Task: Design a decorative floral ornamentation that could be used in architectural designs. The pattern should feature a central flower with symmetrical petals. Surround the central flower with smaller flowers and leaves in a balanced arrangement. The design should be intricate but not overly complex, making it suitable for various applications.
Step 1215:
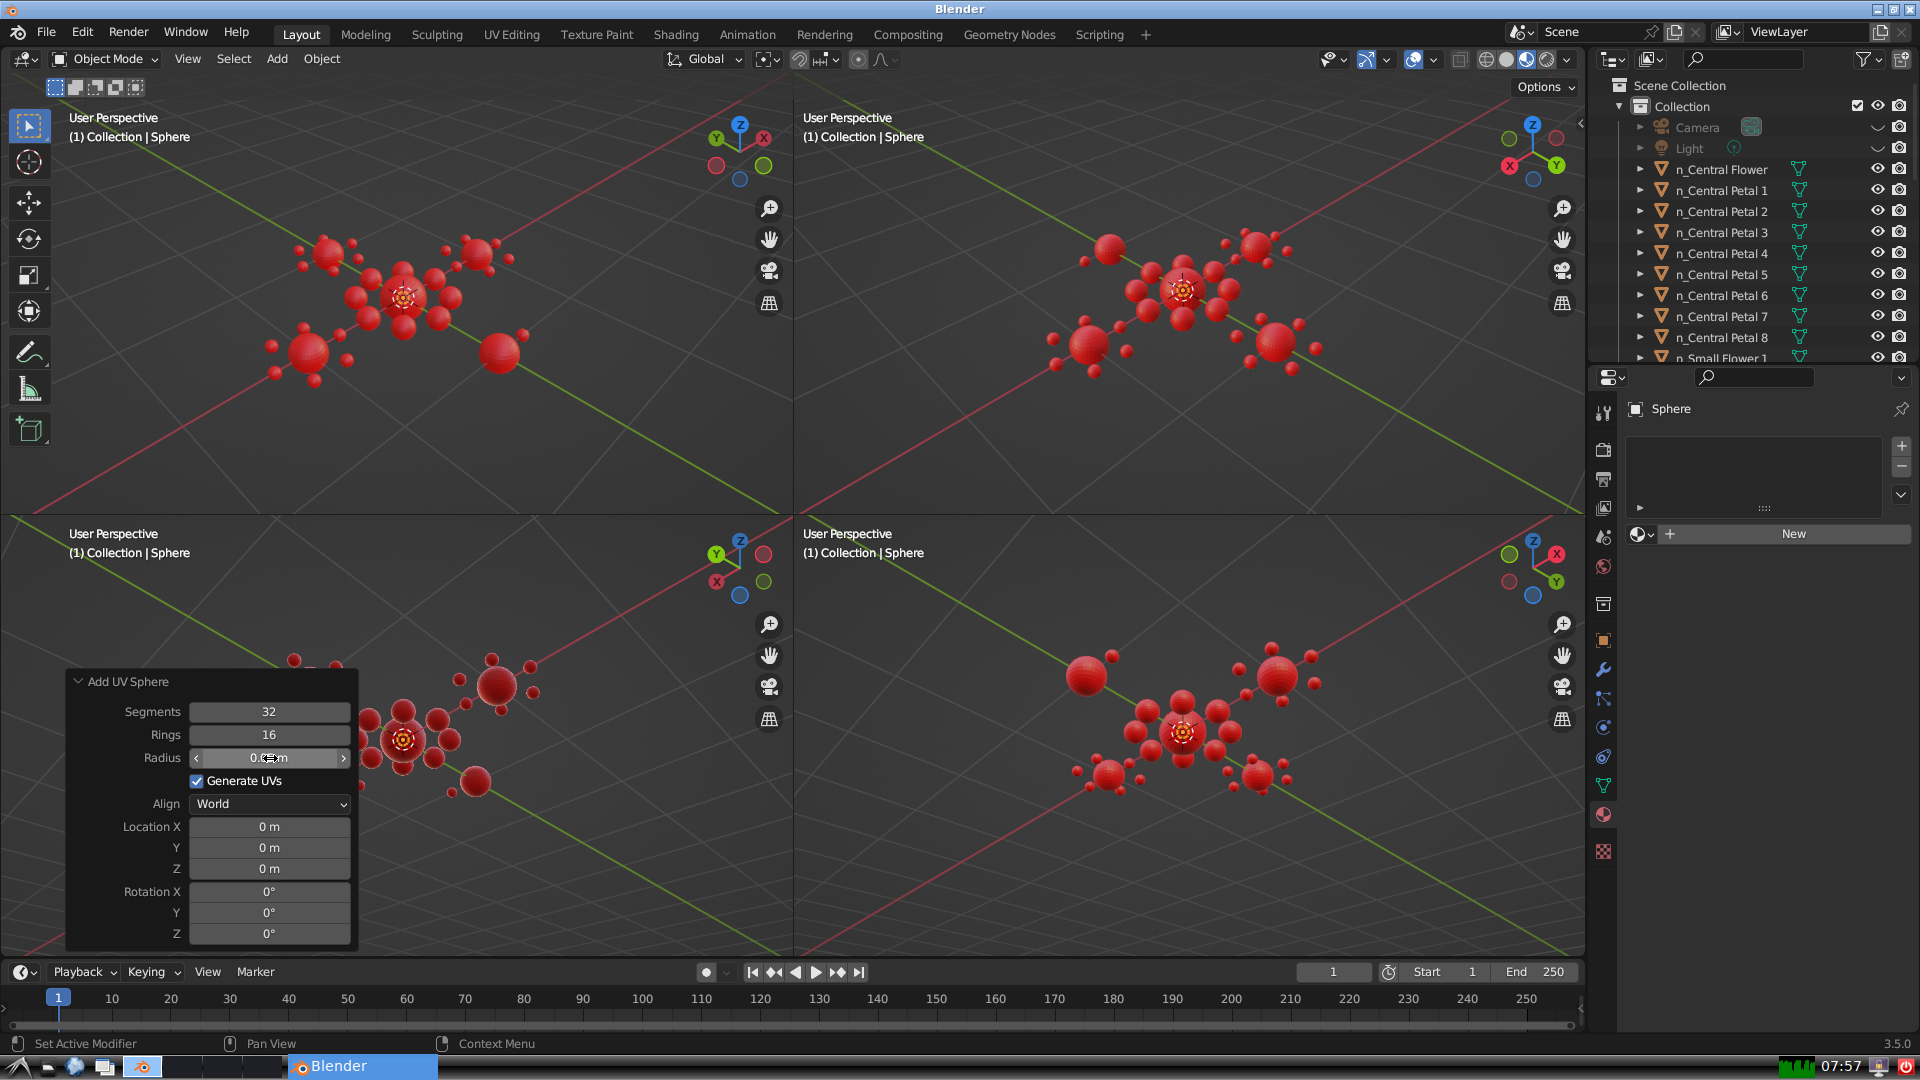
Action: {"mouse_move": [960, 540]}